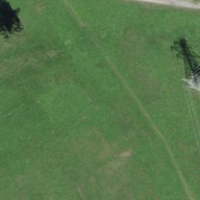
EUNIS habitat code: 24
Species observed at this site:
Bistorta officinalis